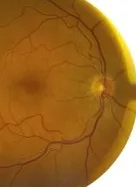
RE. Macula with cotton wool spots, and ,minor microangiopathy signs temporal from the fovea.
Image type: ophthalmic_imaging (fundus_photograph)